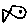
Label: fish